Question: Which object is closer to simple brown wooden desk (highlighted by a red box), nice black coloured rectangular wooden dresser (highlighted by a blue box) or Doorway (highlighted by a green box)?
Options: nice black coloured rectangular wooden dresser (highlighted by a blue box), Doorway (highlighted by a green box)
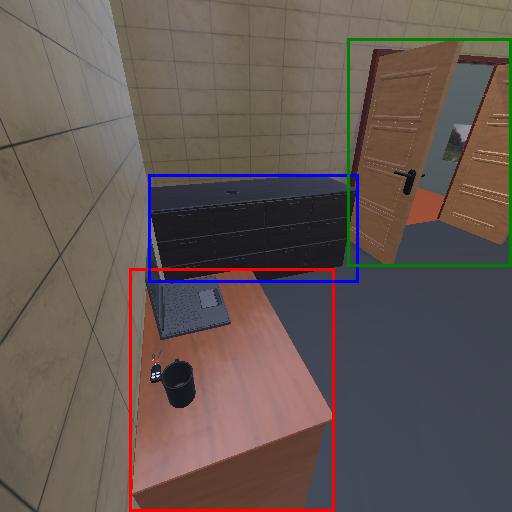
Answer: nice black coloured rectangular wooden dresser (highlighted by a blue box)